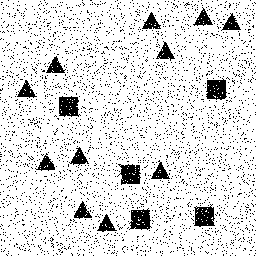
Squares: 5
Triangles: 11
Stars: 0
Total shapes: 16